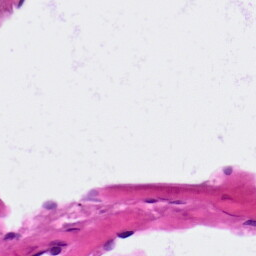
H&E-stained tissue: Lung